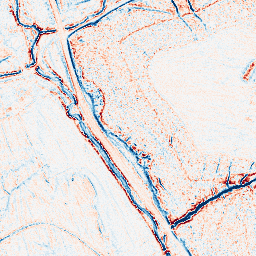
Category: edge_preserving
Decomposition family: anisotropic_diffusion
Decomposition parameters: iterations: 20
kappa: 30
gamma: 0.05
Upsampling method: regularized
Upsampling parameters: scale: 2
lambda_reg: 0.01
Upsampling scale: 2